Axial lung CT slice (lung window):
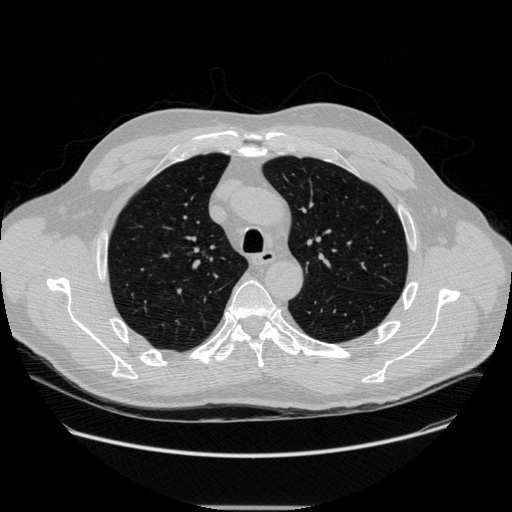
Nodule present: no